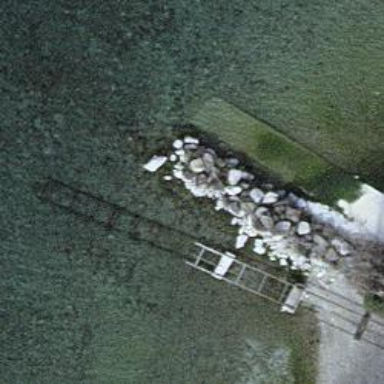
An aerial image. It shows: Breakwater structure.